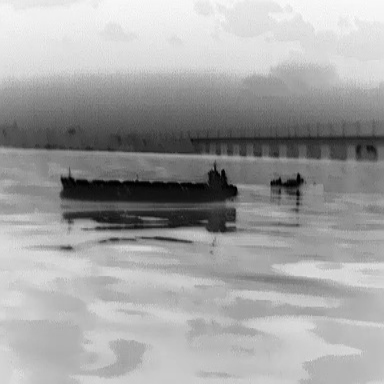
There is a liner in the infrared image.